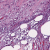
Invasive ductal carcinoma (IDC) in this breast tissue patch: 1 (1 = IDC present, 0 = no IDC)